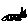
Label: cat